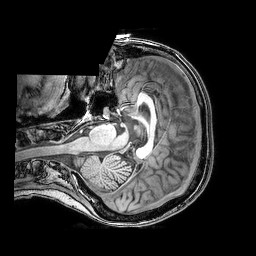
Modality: T1w
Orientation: axial
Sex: female
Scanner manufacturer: philips
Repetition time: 0.008101 s
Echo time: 0.0037 s